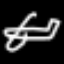
Label: airplane